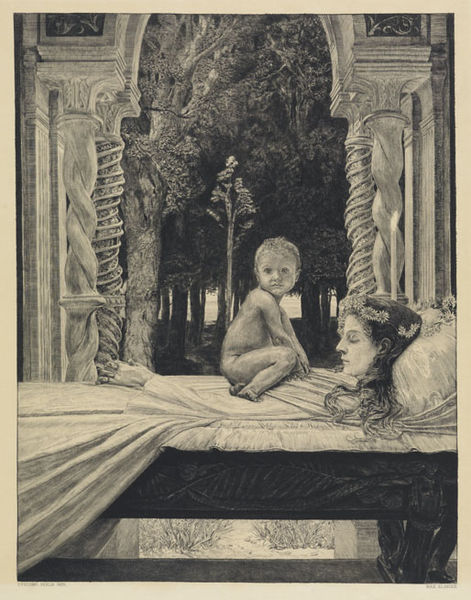
Titel: Mutter und Kind (Tote Mutter) (Vom Tode, Zweiter Theil, Opus XIII, Blatt 9)
Künstler: Max Klinger
Standort: Karlsruhe
Institution: Staatliche Kunsthalle Karlsruhe
Schlagwörter: baum, blätter, dunkel, kopf, nackt, schlaf, weiß, bäume, mädchen, sitzen, blume, blumen, fenster, frau, haar, kleid, marmor, nacht, nase, profil, schwarz, säule, säulen, zeichnung, blick, blüte, blüten, hochformat, symbolismus, jung, augen, falten, leiche, tod, tot, trauer, bild, hände, schauen, stamm, dunkelheit, haare, sitzend, kind, mutter, locken, wald, garten, hocke, liegen, schlafen, schlafende, bogen, graphik, winter, baby, romantik, angst, stämme, kissen, gefaltet, jugendstil, finster, sitzt, bett, faltenwurf, junge, liegend, tor, paradies, eingang, arkade, antike, knabe, durchblick, torbogen, hocken, druck, nachts, schwarz weiss, stich, tote, bleistift, gebet, allegorie, kranz, lilie, kapitell, kleinkind, portal, leben, sarg, pforte, gefaltete hände, ende, bahre, grab, totenbett, alptraum, griechenland, blumenkranz, bleich, hain, präraffaeliten, blütenkranz, pavillon, aufgebahrt, blätterdach, verdreht, mystik, mausoleum, weise, artdeco, gedrechselt, geburt, säugling, lager, kopfkissen, stelen, sterbebett, aufbahrung, aufbahren, grusel, jones, bettt, pfort, aufgebart, f, hnde, aufgebarrt, verzeiflung, tordiert